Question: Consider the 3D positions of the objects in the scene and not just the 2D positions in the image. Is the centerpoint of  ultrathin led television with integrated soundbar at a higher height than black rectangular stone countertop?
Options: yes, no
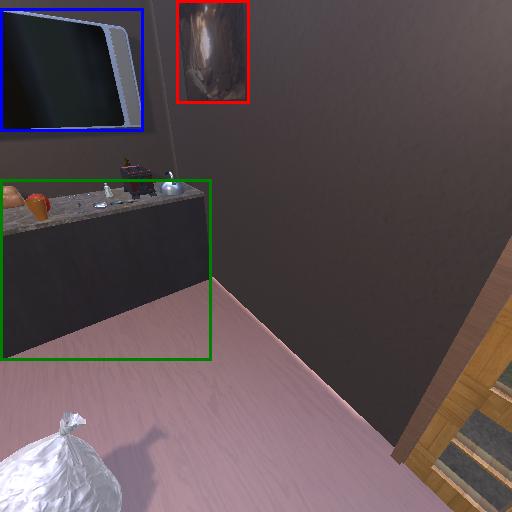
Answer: yes